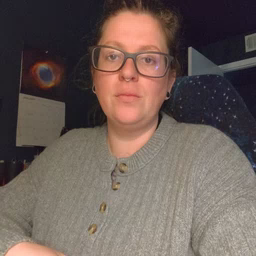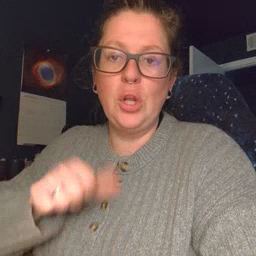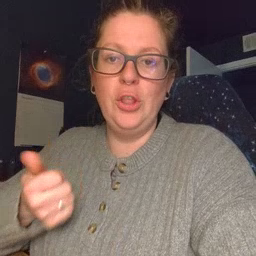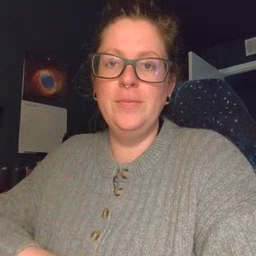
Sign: another